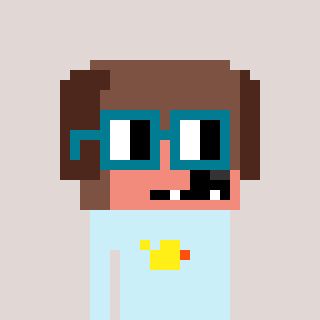
a pixel art character with square dark green glasses, a dog-shaped head and a cold-colored body on a warm background